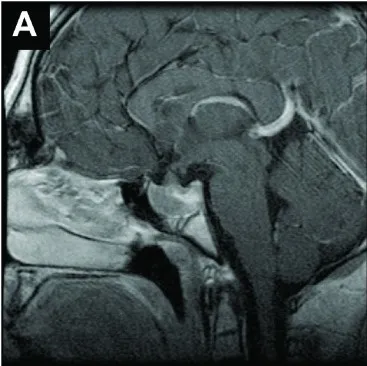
Magnetic resonance imaging: pre-treatment. Sagittal T1.
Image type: radiology (mri)